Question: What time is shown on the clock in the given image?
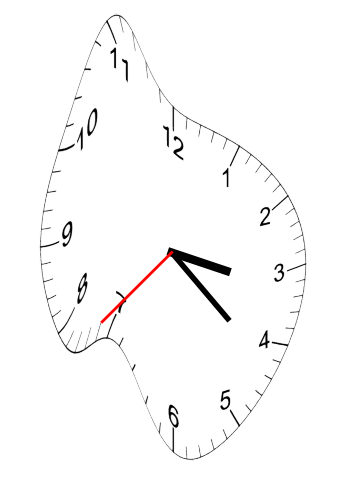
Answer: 03:21:37